Question: I'm trying to figure out a formula on how to calculate the size of a distant object at a viewing pane closer to me. I'm sure I had this in high school, but I couldn't find any resources on what the correct calculation is.
I found the following page explaining the correct way to DRAW such a thing, but I don't see a fomula (e.g. size of object, distance): <URL>.
I also know I can calculate the angle of view, like shown in this <URL> - however this assumes a triangle, not a rectangle.
Pictures are worth more than words, behold for my drawing skills:

Explanation: How would I go about and calculate the size of the target, when looked at from the viewing pane (marked red). When you look through the scope, the target sure looks a lot smaller - how much smaller in terms of size/relation?!
Is it as simple as dividing 30cm/1000cm to know the size of the target at a distance of 10m? Don't I have to do some sin/cos kung-fu? What about the scope of 2cm, assuming it is my entire field of view - it surely must go somewhere in the equation.
I'm not trying to reinvent the wheel here and all ego shooter do this already automatically, but I just can't figure out a reference to the correct formula, some pointers? , either in numbers (5mm) or in numbers assuming the scope is 100% of the field of view, the target will take up 1/10th of the scope's field of view.
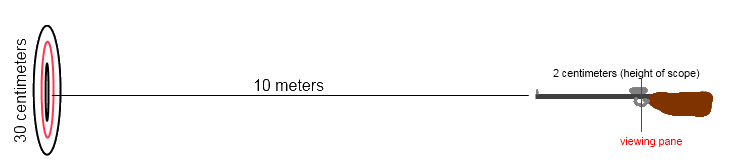
Answer: No trig but to do it properly you will need Pythagoras.
See the scaling at the end of:
<URL>
You scale according to ratios of distances from the eye to the screen (assumed to be a constant), and the distance from the eye to the object being drawn. This latter measurement is calculated with Pythagoras (the hypotenuse of the triangle formed by your 10m and 30cm, ie. Sqrt(10*10+0.3*0.3)
Note that by changing the eye to screen constant, you effective change the focal length of your 'camera'.